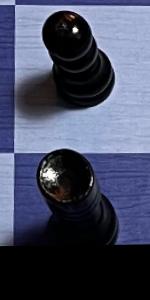
Label: Rook_Black